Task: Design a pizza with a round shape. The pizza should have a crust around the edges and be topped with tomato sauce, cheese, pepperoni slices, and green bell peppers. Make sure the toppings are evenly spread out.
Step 242:
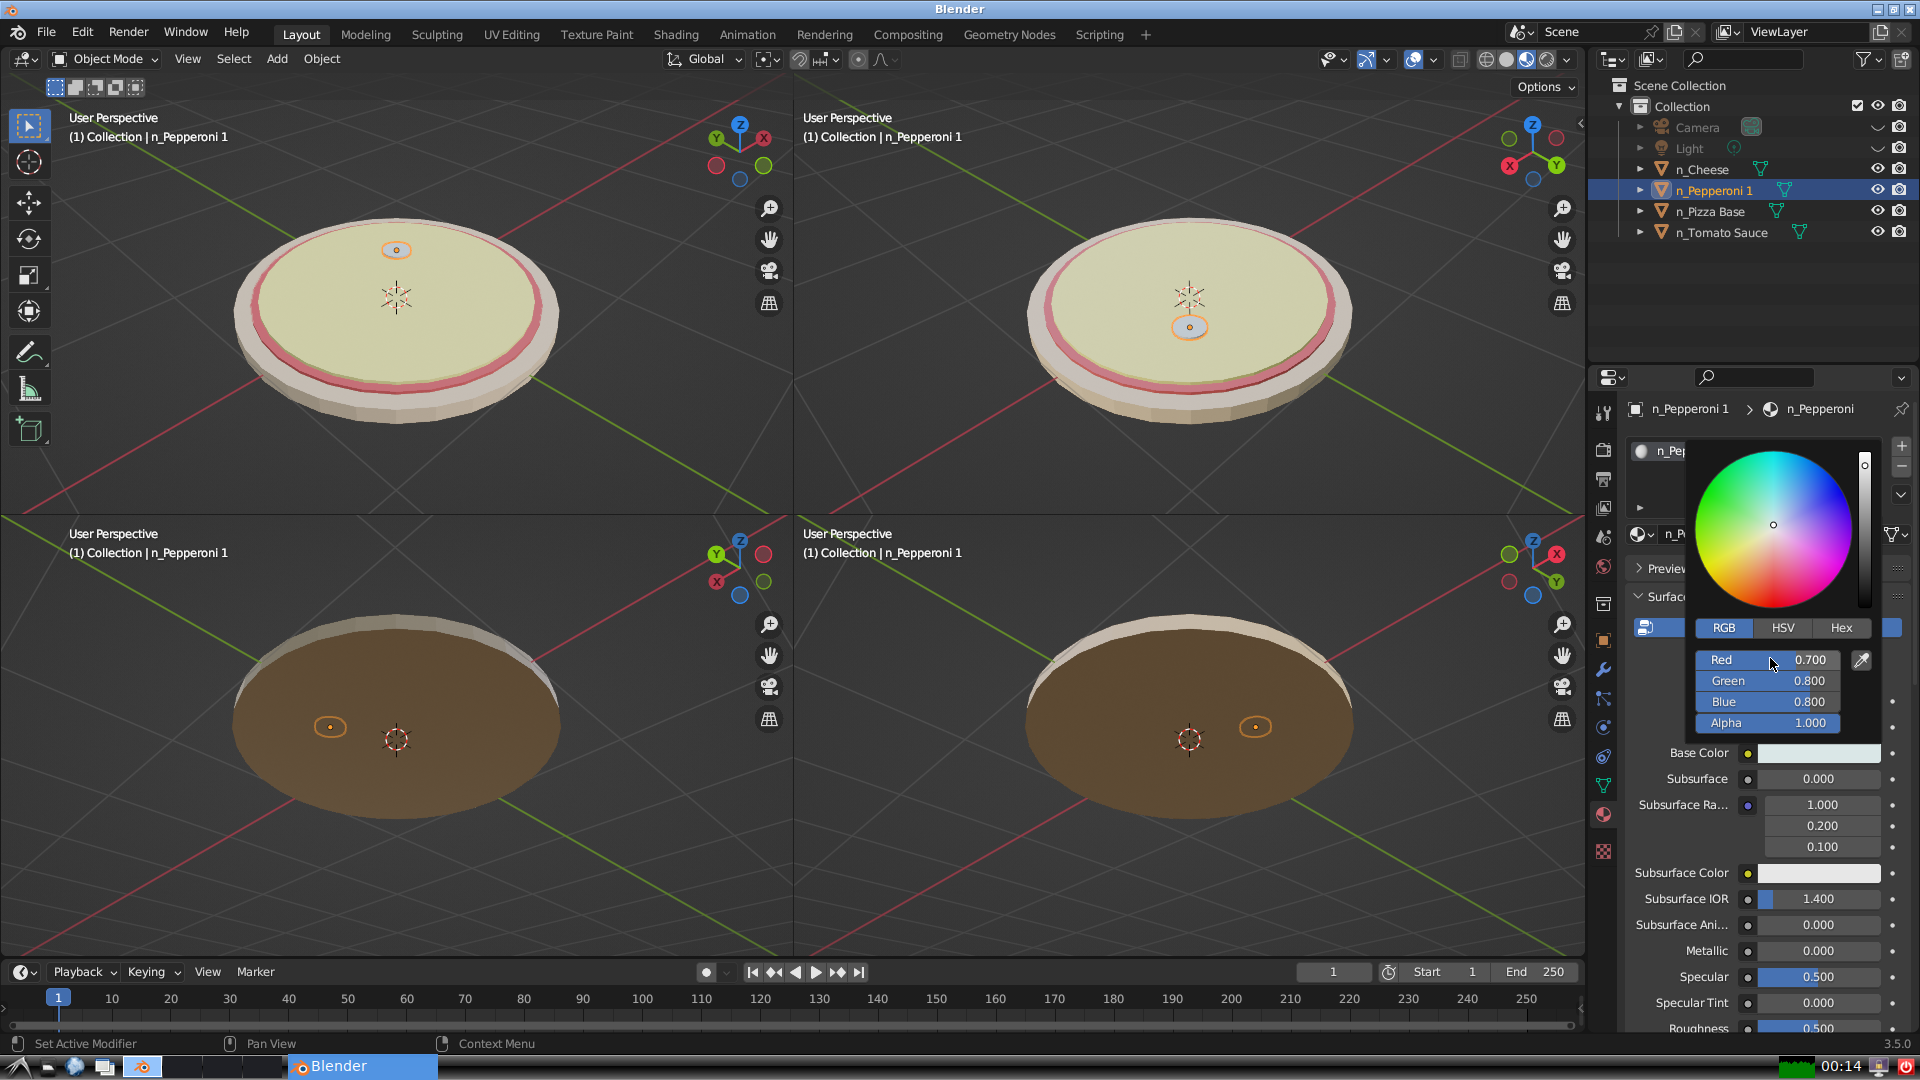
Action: {"mouse_move": [1770, 678]}